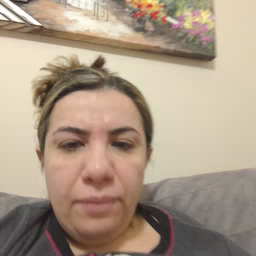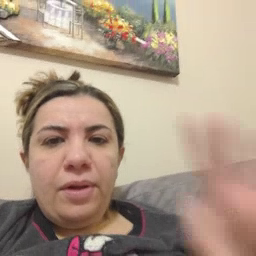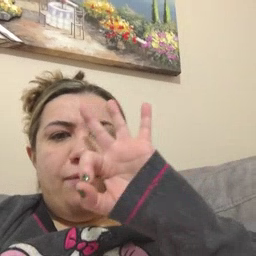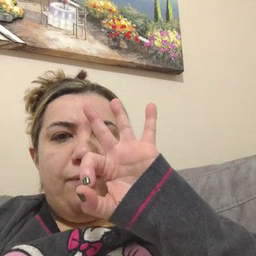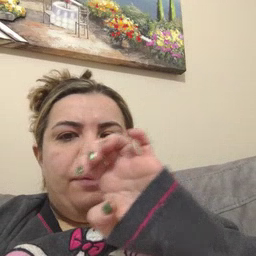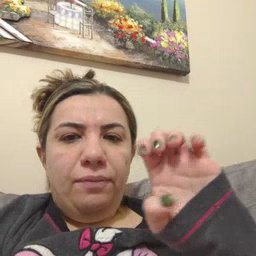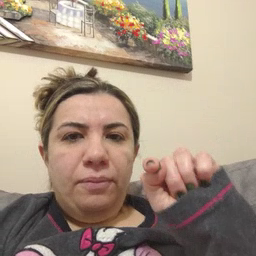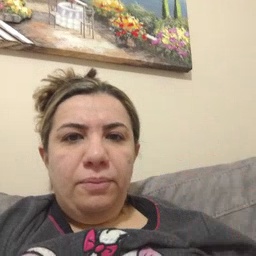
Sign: feet